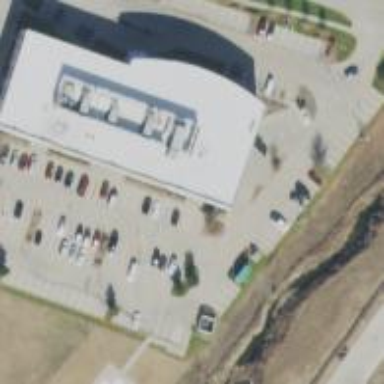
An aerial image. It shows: Hospital building.